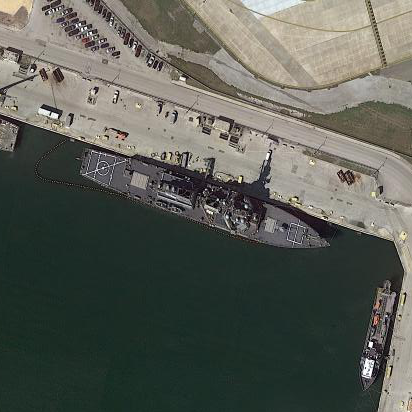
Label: destroyer